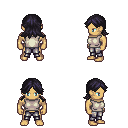
a pixel art fantasy rpg character, male body template, human, tanned skin, white sleeveless shirt, metal pants, raven loose hair, four views (front, back, left, right), 2x2 character sprite sheet, small pixel art, hard edges, no anti-aliasing